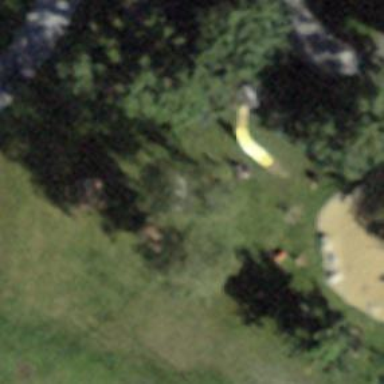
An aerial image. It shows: Playground featuring slide.